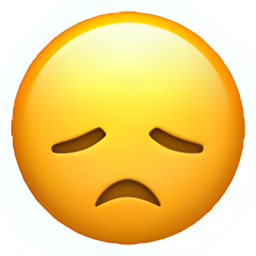
Name: disappointed face
Emoji: 😞
Group: Smileys & Emotion
Sub-group: face-concerned